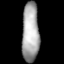
Tissue: lung
Cell type: Endothelial cells
Senescence score: 0.5431
Nuclear area (px): 993
Mean DAPI intensity: 167.838